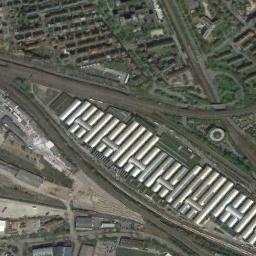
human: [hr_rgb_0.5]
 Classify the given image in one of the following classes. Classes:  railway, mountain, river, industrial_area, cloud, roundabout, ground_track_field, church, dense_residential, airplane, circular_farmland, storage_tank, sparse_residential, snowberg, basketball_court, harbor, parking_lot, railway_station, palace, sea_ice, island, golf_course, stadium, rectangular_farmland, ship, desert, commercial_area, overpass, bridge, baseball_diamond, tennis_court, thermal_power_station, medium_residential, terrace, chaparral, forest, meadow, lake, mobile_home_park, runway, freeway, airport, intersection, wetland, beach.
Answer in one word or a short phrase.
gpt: railway_station